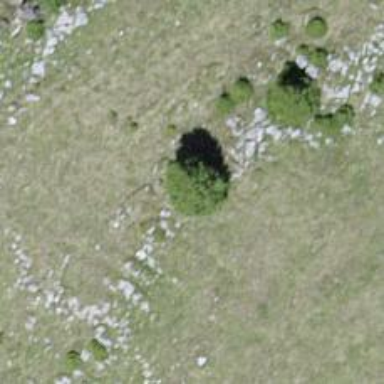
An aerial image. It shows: Needle-leaved tree in nature.